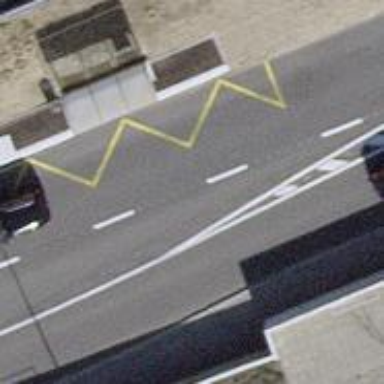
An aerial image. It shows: Bus stop with stop position for public transport.